Question: I'm debugging a system load problem that a customer encounters on their production system and they've made a test application that simulates the load to reproduce the problem:

In this particular workload, one of the things the coder did was to:
'''
while(1)
initialize inotify
watch a directory for events
receive event
process event
remove watch
close inotify fd
'''
Strangely enough, the high system load comes from the 'close()' of the inotify fd:
'''
inotify_init() = 4 <0.000020>
inotify_add_watch(4, "/mnt/tmp/msys_sim/QUEUES/Child_032", IN_CREATE) = 1 <0.059537>
write(1, "Child [032] sleeping
", 21) = 21 <0.000012>
read(4, "SrcFile.b8tlfT", 512) = 32 <0.231012>
inotify_rm_watch(4, 1) = 0 <0.000044>
close(4) = 0 <0.702530>
open("/mnt/tmp/msys_sim/QUEUES/Child_032", O_RDONLY|O_NONBLOCK|O_DIRECTORY|O_CLOEXEC) = 4 <0.000031>
lseek(4, 0, SEEK_SET) = 0 <0.000010>
getdents(4, /* 3 entries */, 32768) = 88 <0.000048>
getdents(4, /* 0 entries */, 32768) = 0 <0.000009>
write(1, "Child [032] dequeue [SrcFile.b8t"..., 37) = 37 <0.000011>
unlink("/mnt/tmp/msys_sim/QUEUES/Child_032/SrcFile.b8tlfT") = 0 <0.059298>
lseek(4, 0, SEEK_SET) = 0 <0.000011>
getdents(4, /* 2 entries */, 32768) = 48 <0.000038>
getdents(4, /* 0 entries */, 32768) = 0 <0.000009>
close(4) = 0 <0.000012>
inotify_init() = 4 <0.000020>
inotify_add_watch(4, "/mnt/tmp/msys_sim/QUEUES/Child_032", IN_CREATE) = 1 <0.040385>
write(1, "Child [032] sleeping
", 21) = 21 <0.000903>
read(4, "SrcFile.mQgUSh", 512) = 32 <0.023423>
inotify_rm_watch(4, 1) = 0 <0.000012>
close(4) = 0 <0.528736>
'''
What could possibly be causing the close() call to take such an enormous amount of time? I can identify two possible things:
- - '/mnt/tmp/msys_sim/SOURCES''/mnt/tmp/msys_sim/QUEUES/Child_032'
Is it an artifact of using inotify wrong? What can I point at to say "What you're doing is WRONG!"?
---
Output of 'perf top' (I had been looking for this!)
'''
Events: 109K cycles
70.01% [kernel] [k] _spin_lock
24.30% [kernel] [k] __fsnotify_update_child_dentry_flags
2.24% [kernel] [k] _spin_unlock_irqrestore
0.64% [kernel] [k] __do_softirq
0.60% [kernel] [k] __rcu_process_callbacks
0.46% [kernel] [k] run_timer_softirq
0.40% [kernel] [k] rcu_process_gp_end
'''
Sweet! I suspect a spinlock somewhere and the goes highly latent when this happens.
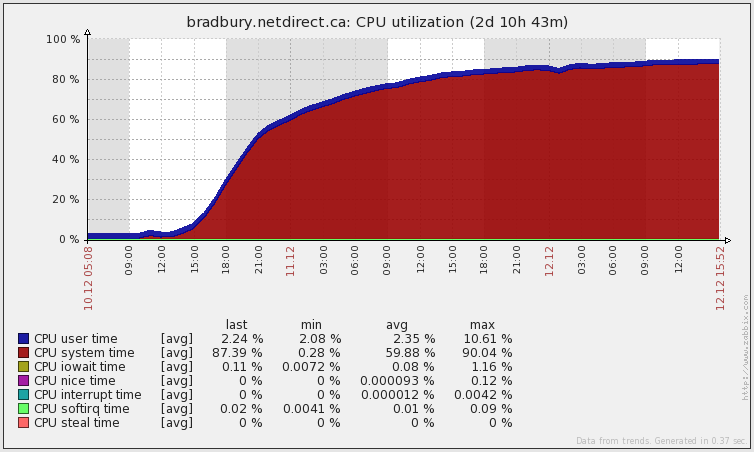
Answer: Usually the pseudo code 'inotify' loop would look like this:
'''
initialize inotify
watch a directory | file for events
while(receive event) {
process event
}
[ remove watch ]
close inotify fd
'''